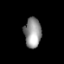
Tissue: lung
Cell type: Epithelial cells
Senescence score: 0.1649
Nuclear area (px): 500
Mean DAPI intensity: 146.132